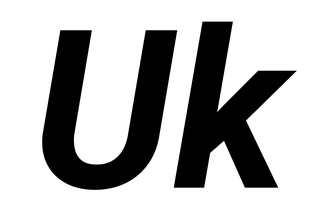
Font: Roboto-Italic_Bold_Italic